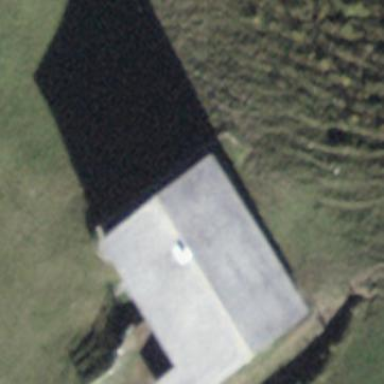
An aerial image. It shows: Cabin.